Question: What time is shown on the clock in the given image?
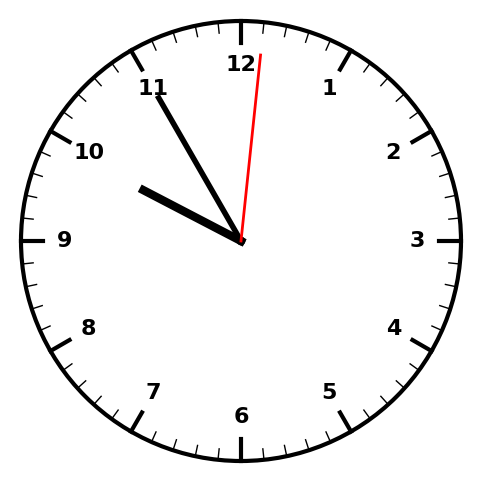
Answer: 09:55:01